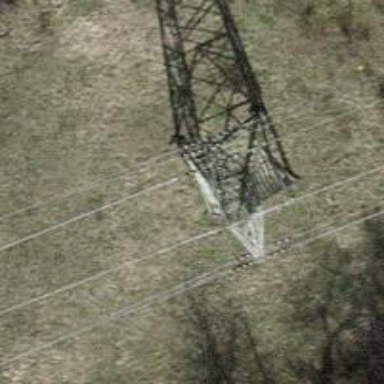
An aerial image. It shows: Power line is depicted.